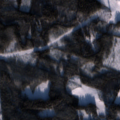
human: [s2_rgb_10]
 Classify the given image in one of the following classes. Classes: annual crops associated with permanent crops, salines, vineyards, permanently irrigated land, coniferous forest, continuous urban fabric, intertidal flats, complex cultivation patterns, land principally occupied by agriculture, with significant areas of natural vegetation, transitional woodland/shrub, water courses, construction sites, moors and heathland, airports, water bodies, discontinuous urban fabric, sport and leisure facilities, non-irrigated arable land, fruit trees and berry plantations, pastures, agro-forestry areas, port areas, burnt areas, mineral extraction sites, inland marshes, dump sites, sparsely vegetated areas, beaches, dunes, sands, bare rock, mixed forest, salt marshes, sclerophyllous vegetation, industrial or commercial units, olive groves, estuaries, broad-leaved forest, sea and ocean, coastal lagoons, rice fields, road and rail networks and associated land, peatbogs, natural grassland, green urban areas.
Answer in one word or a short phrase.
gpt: land principally occupied by agriculture, with significant areas of natural vegetation, coniferous forest, mixed forest, transitional woodland/shrub